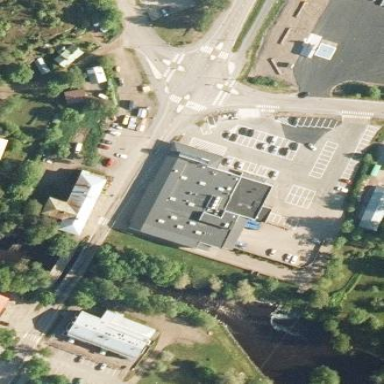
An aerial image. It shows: Supermarket building.